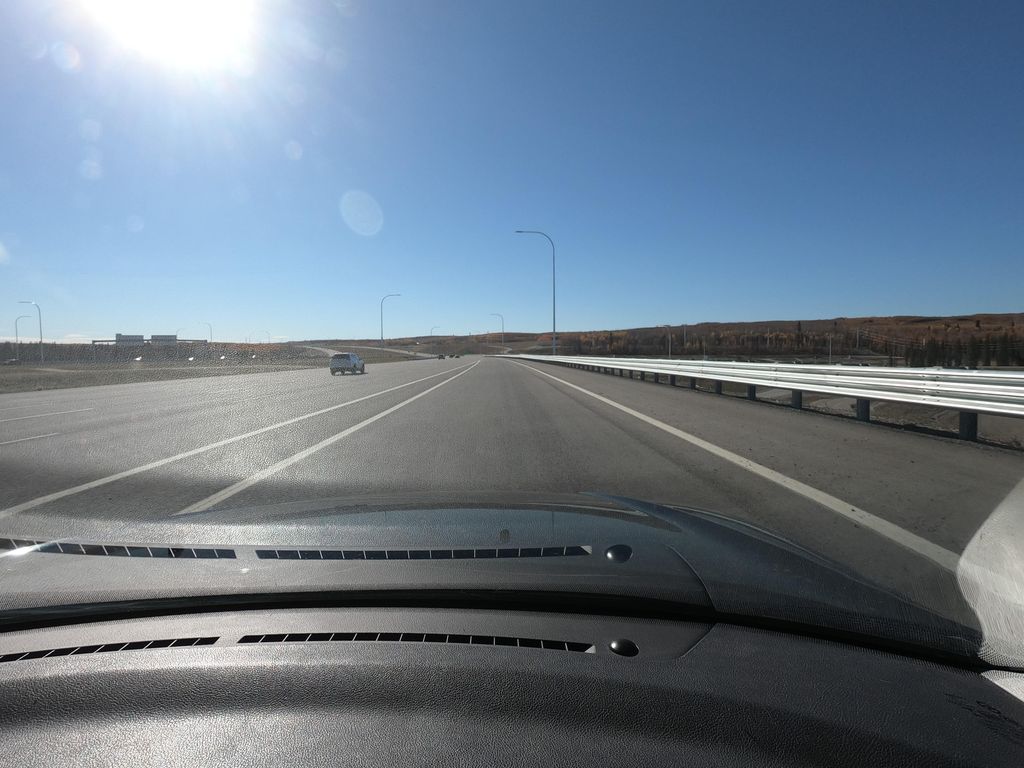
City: calgary